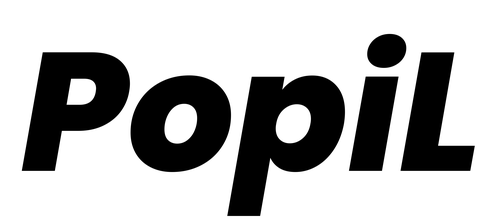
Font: Poppins-ExtraBoldItalic